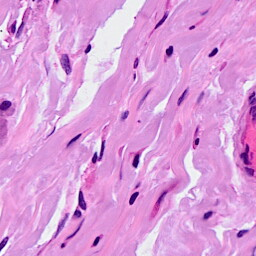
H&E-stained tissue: Breast